Field crop: maize
Growth stage: 2
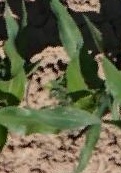
Species: maize